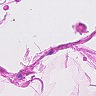
Metastatic tissue present: no